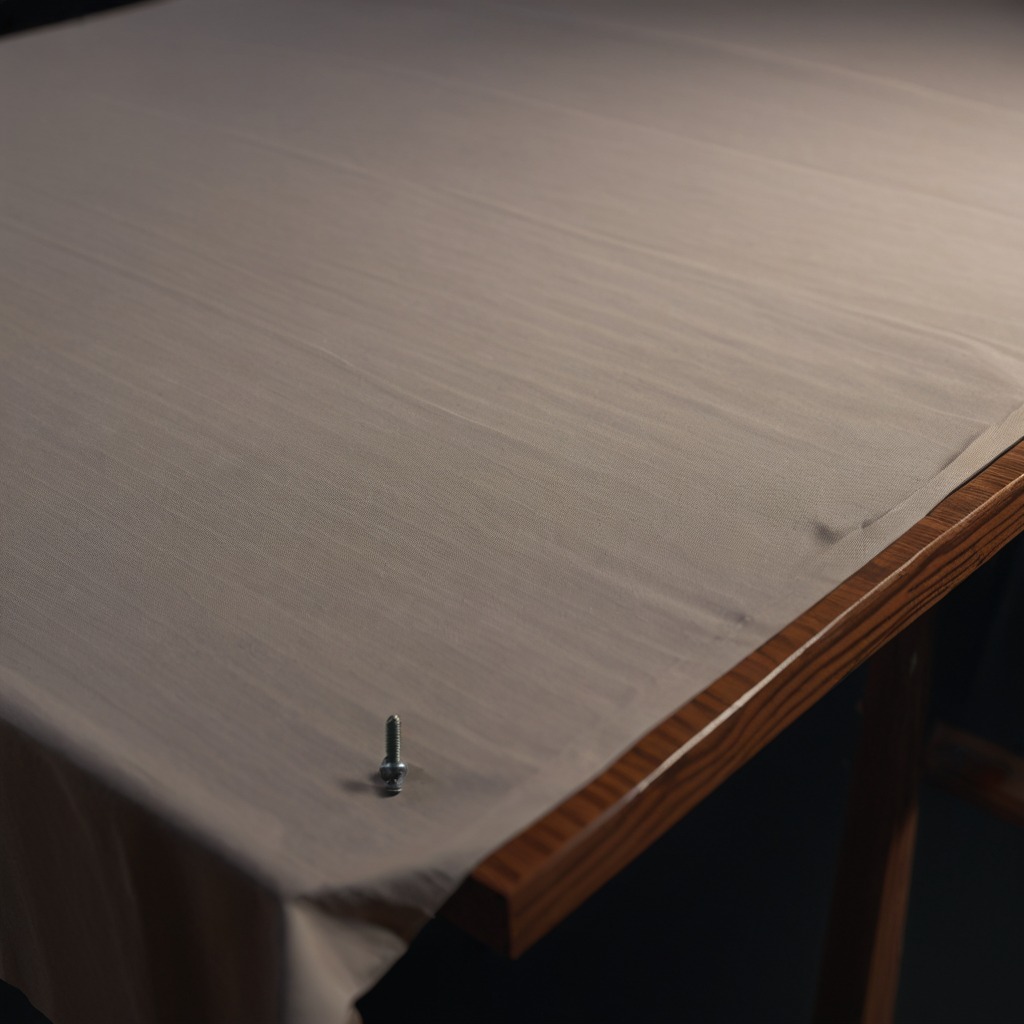
A metal screw lying on the wooden table.